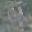
Label: 4